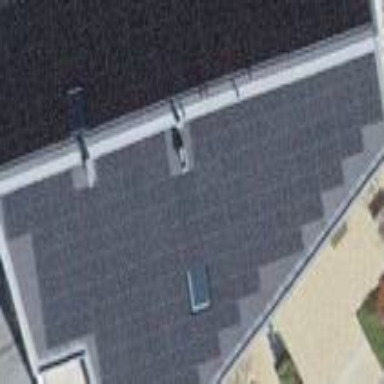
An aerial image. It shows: Solar power generator using photovoltaic panels.